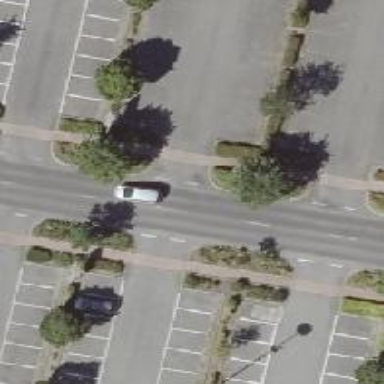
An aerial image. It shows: Asphalt parking aisle road.